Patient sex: F
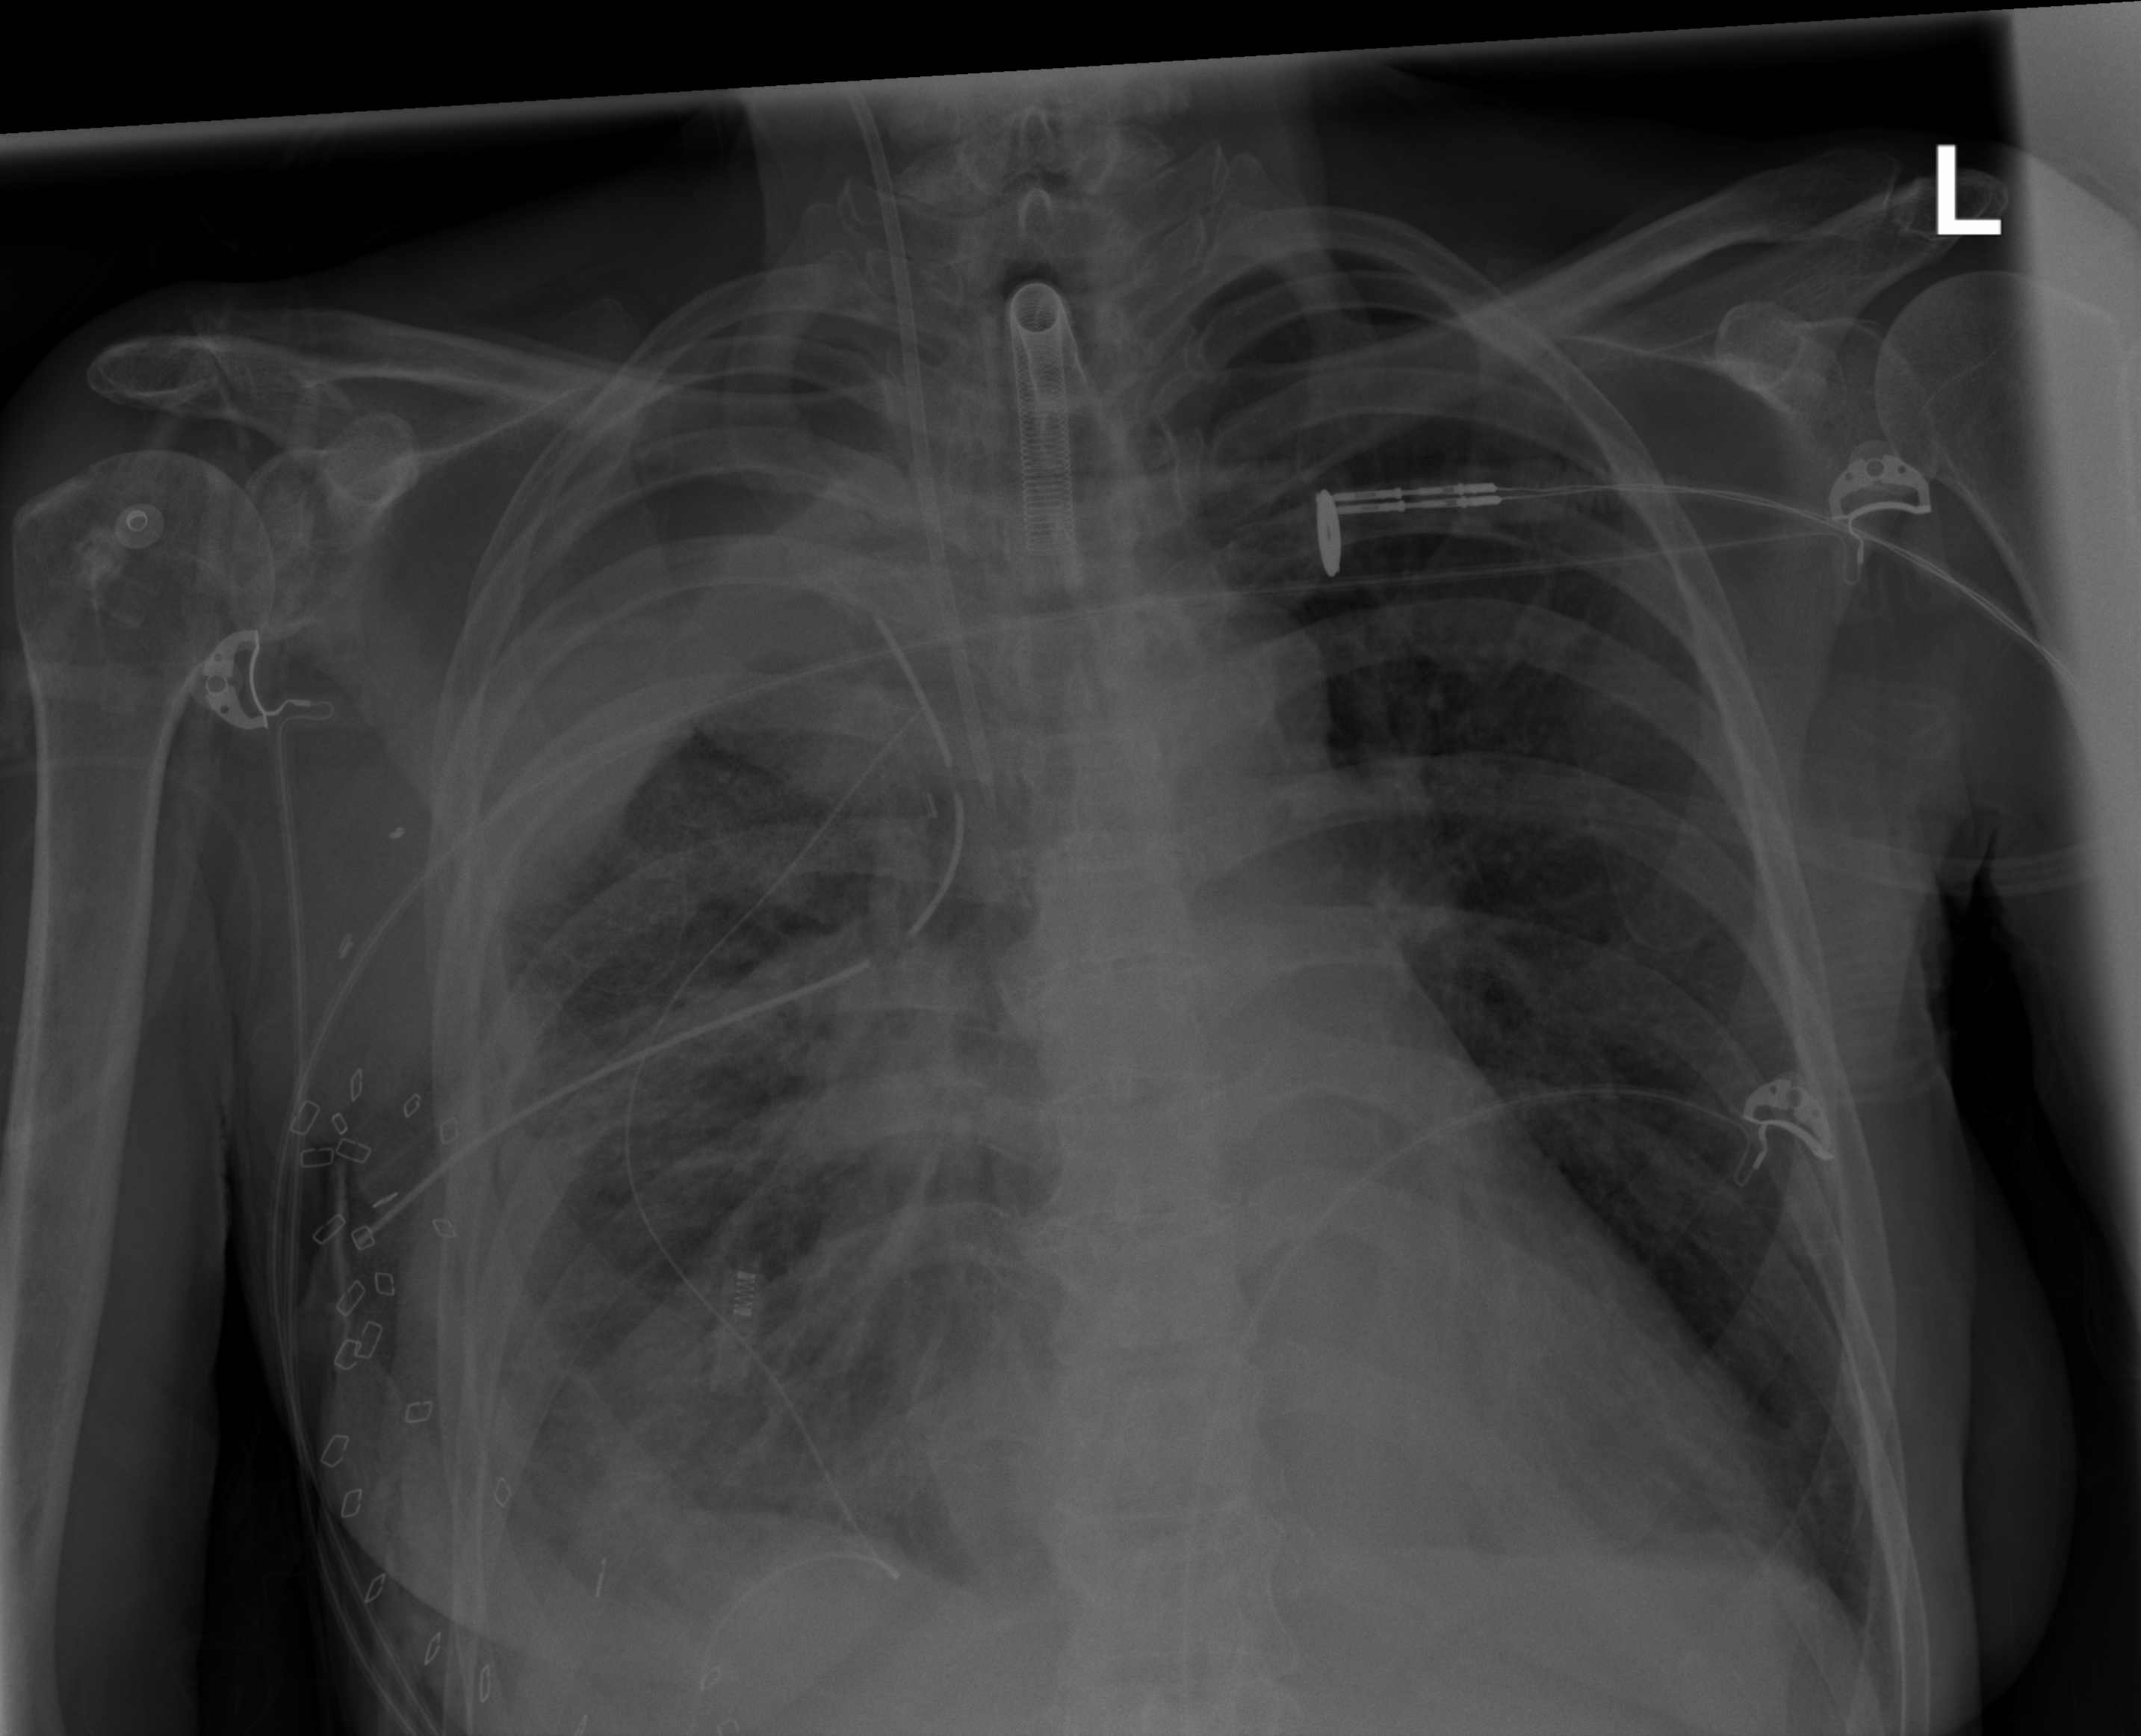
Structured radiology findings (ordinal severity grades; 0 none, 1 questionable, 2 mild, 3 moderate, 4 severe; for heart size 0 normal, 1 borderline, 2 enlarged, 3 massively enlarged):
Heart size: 2
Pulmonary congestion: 1
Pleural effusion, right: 3
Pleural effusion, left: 2
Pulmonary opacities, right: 2
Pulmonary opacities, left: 2
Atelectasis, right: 3
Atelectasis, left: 2